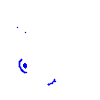
Particle: electron